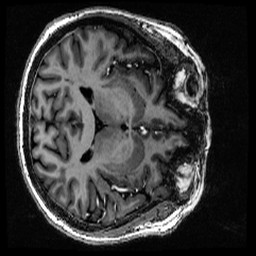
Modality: MP2RAGE
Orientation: axial
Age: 65
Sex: female
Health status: healthy